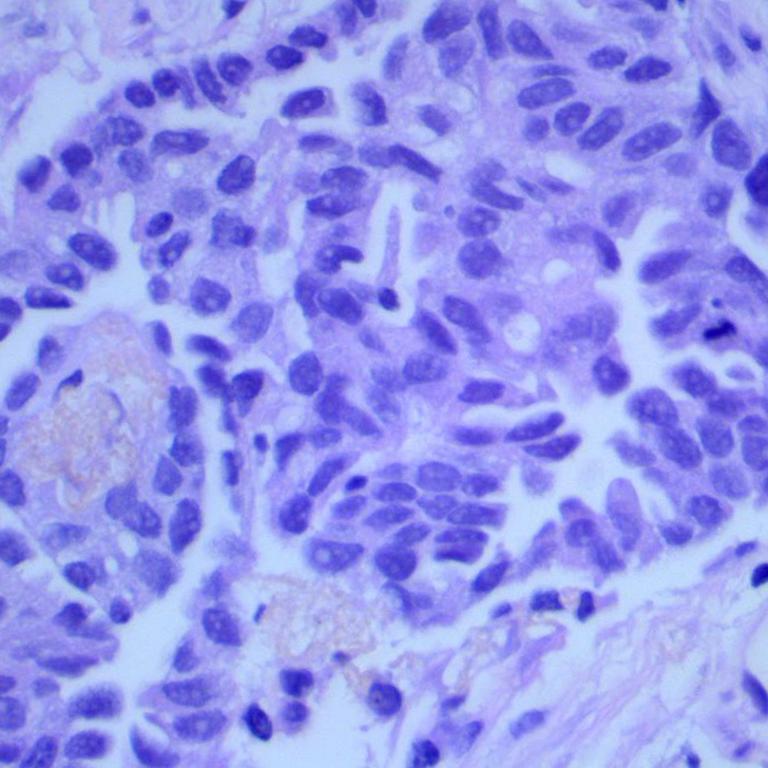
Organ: lung
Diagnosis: adenocarcinomas